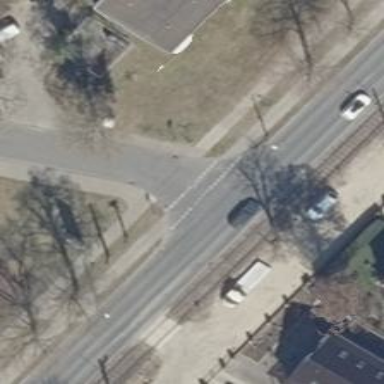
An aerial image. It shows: Uncontrolled crossing on the road.